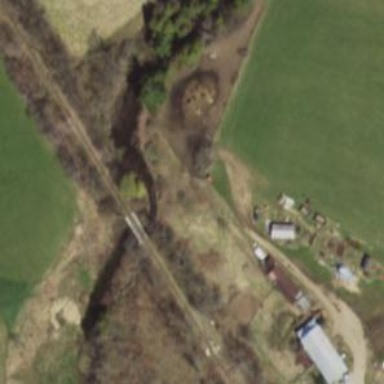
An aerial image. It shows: Narrow gauge railway.